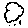
Label: cloud